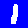
Digit: 1